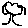
Label: tree